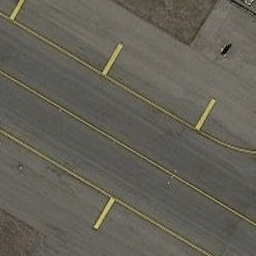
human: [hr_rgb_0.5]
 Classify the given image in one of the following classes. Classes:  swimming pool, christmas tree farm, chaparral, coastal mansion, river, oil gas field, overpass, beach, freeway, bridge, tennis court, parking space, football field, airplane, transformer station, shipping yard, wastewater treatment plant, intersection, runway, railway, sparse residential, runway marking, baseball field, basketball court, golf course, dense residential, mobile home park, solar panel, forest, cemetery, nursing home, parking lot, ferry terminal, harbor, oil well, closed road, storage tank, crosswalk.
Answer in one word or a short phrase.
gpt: runway marking